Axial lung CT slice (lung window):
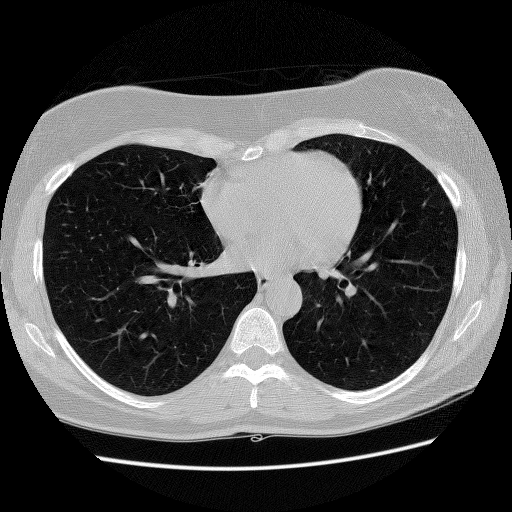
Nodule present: no